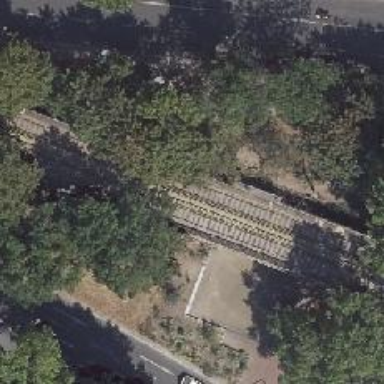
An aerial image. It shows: Viaduct bridge for electrified rail. The rail is electrified from the top.